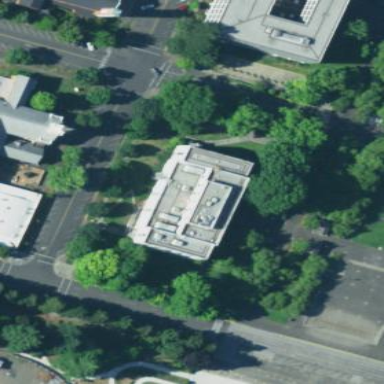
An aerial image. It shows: Building that serves as library.